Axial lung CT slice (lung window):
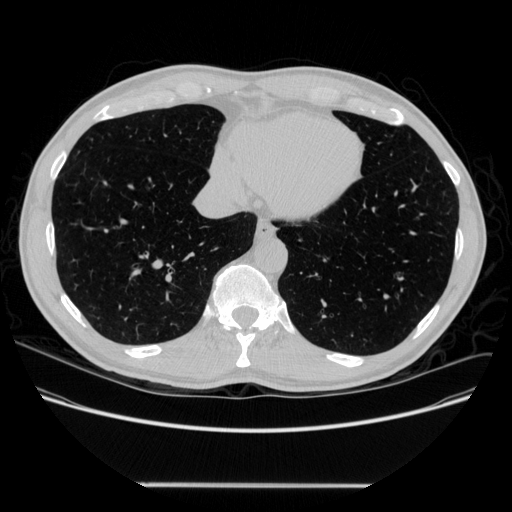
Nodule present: no